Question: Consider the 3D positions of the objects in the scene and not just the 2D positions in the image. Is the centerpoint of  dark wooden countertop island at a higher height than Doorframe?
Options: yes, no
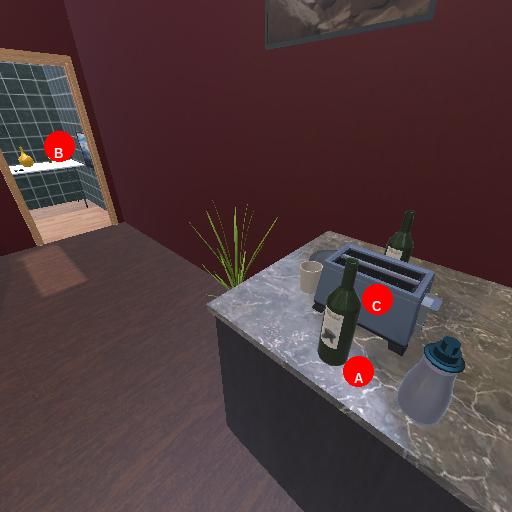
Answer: yes